Question: I've been desperatly trying to make a bootloader. At a point I got it working but now it doesn't work anymore. When I run it, it prints an A and a B. So that means it does actualy do the read, but for some reason when it jumps it doesn't execute the code I put at the second sector of my USB drive.
I wonder if there's something wrong with my adressing or jumps?
I included the image of my USB memory
'''
[bits 16]
[org 0x7C00]
jmp Start
;%include "BIOS_Parameter_Block.inc"
;%include "Extensions.inc"
;%include "Print.inc"
; Prepare Stack Segment
;-----------------------------------------------------------------
Start:
xor ax, ax
mov ds, ax
mov es, ax
mov fs, ax
mov gs, ax
mov ss, ax
mov sp, 0x7C00 ; Move Stack into SP
mov bp, sp ; Store current Stack Base
; Print Character to Make Sure Bootloader Has Reached this Point
;-----------------------------------------------------------------
mov ah, 0x0E ; Print Character to Screen
mov bh, 0x00 ; No Page Numbering
mov bl, 0x07 ; White Text, Black Background
mov al, 65 ; Print Letter A
int 0x10
; Check if INT0x13 Extentions are Supported
;-----------------------------------------------------------------
mov ah, 0x41 ; Set Function 0x41
mov word bx, 0x55AA
push dx ; Save old Drive Identifier
mov dl, 0x80 ; Load 'Active' ID Into dl
int 0x13 ; Call Interupt
jc short unsupported ; If Extentions aren't Supported, Jump
clc ; Clear Carry Bit
; Read from the device.
;-----------------------------------------------------------------
mov si, DAPS ; Load DAPS Struct to DS:SI
mov ah, 0x42 ; Read Functions (AL Ignored)
mov dl, 0x80 ; Load 'Active' ID Into dl
int 0x13
jc short unsupported ; If something goes wrong...
mov ah, 0x0E ; Print Character to Screen
mov bh, 0x00 ; No Page Numbering
mov bl, 0x07 ; White Text, Black Background
mov al, 66 ; Print Letter B
int 0x10
; IT DOES PRINT THIS ABOVE
jmp 0x0:0x7E00 ; Jump to main
; Errors
;-----------------------------------------------------------------
unsupported:
mov ah, 0x0E ; Print Letter F, Gives Indication of Failure
mov bh, 0x00
mov bl, 0x07
mov al, 70
int 0x10
clc
hlt
; Memory Data Structures and Other Variables
;-----------------------------------------------------------------
; Disk Address Packet Structure (Used For Loading Rest of OS)
DAPS: db 0x10 ; Size of Structure (16 bytes)
db 0 ; Always 0
dw 1 ; Number of Sectors to Read (1x512)
dw 0x7E00 ; Offset to load to.
dw 0x0000 ; Segment to load to.
dq 1 ; Read from Second Block
; Fill Out Rest of Bootloader
;-----------------------------------------------------------------
times 510-($-$$) db 0
db 0x55, 0xAA ; Add Boot Record Signature
'''
Stage2 placed at the second sector
'''
[ORG 0x7E00]
[bits 16]
mov ah, 0x0E ; Print Character to Screen
mov bh, 0x00 ; No Page Numbering
mov bl, 0x07 ; White Text, Black Background
mov al, 67 ; Print Letter C
int 0x10
cli
hlt
'''
Hope you guys could help me!

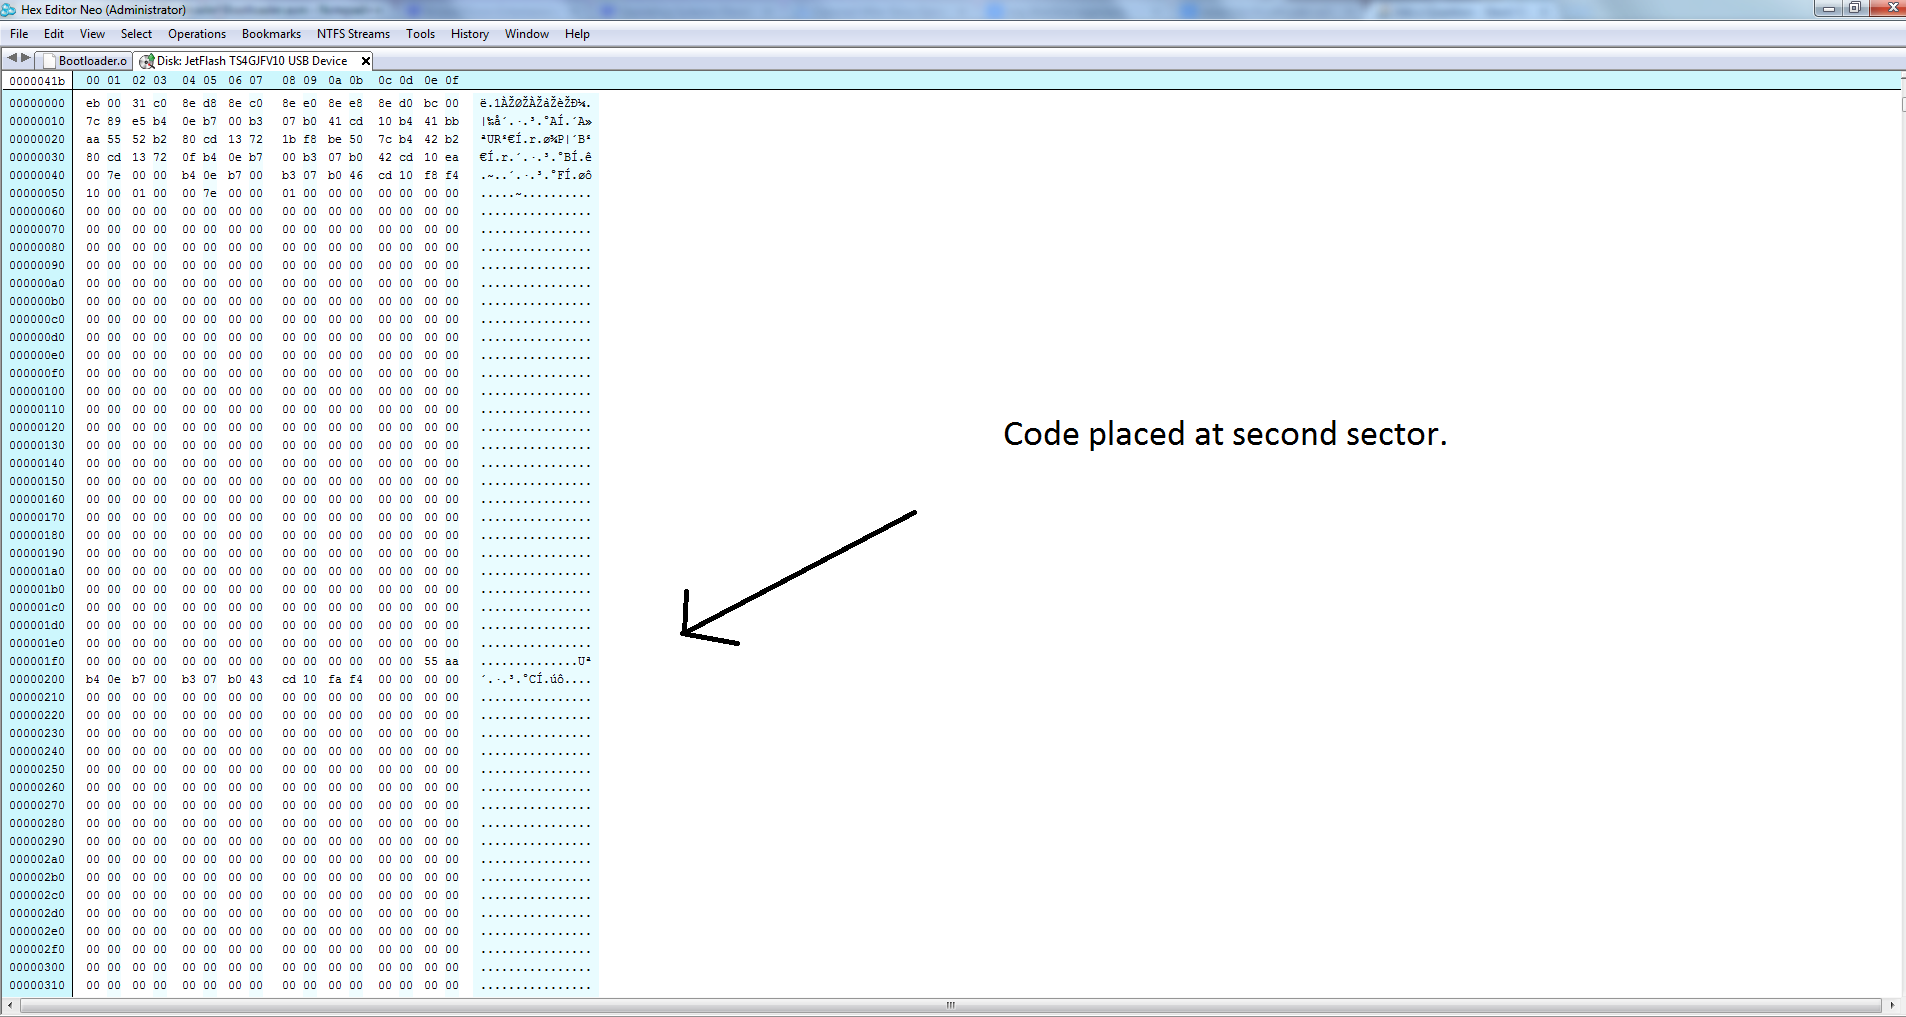
Answer: int 0x13 bios calls generally use the drive ID in the DL register - 0x80 is usually the ID of the first HDD. You may need to change this in order to load the additional sector from a USB drive (which presumably is not the first HDD).